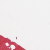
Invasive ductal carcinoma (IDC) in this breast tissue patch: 0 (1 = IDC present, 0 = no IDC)